Question: I'm wondering what the best way to go about advanced collision detection in AS2 would be. I don't mean bounding boxes, because that's fine. Specifically how do I stop the player from moving in one direction when colliding with something.
Imagine a top-down shooter. Basically I'm looking for how the collision detections were achieved in a game similar to this: <URL>
I have an array that keeps track of the direction the player is currently moving(up, down, left, right). I also have four variables allowing the player to move in each direction if the corresponding variable is true. When the player collides with a movieclip in the collision array I set the variables relating to the directions he is moving to false, so he can't keep moving in the direction he was going when he collided with the object. The problem arises when the player is moving diagonally(two directions) and collides with something that he should be able to continue moving in one direction in. Example:

The play should be able to move in the up direction, but cannot.
Another problem is that the variables determining wether or not the player can move are set back to true when the opposite direction's key is pressed(ie. able to move right is set to true when left is pressed, since we've moved in the opposite direction). So in the previous example if you were not to move diagonally and simply move right, then hold right down while moving up until you aren't touching the object anymore you wouldn't be able to move right because the left key wasn't pressed.
It seems like I'm over complicating things, is there any way besides individually placing all walls that stop the player from moving in one direction?(Ie. If the player touches this wall, stop moving right). <--- This way doesn't allow for randomly generated maps when objects are rotated. Or is there some way I can get around this using math depending on the object rotation?
What's the easiest way to hitTest? :D
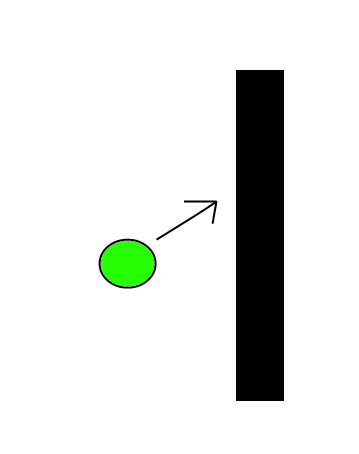
Answer: You haven't posted any code so it's hard to tell, but you're probably going about reacting to a collision the wrong way.
Rather than disabling movement if you collide with your wall, you should instead move the player to the outside of the wall if he collides with it.
Basically what you want to do is:
1. Keep track of where the player was last frame.
2. Check if the player is colliding with a wall this frame.
3. If he is, check where he was last frame to get an idea of which side of the wall he was on before the collision occurred. Use this information to reposition the player so that he is touching that face of the wall.